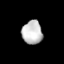
Tissue: lung
Cell type: Epithelial cells
Senescence score: 0.1721
Nuclear area (px): 470
Mean DAPI intensity: 192.762